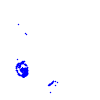
Particle: proton